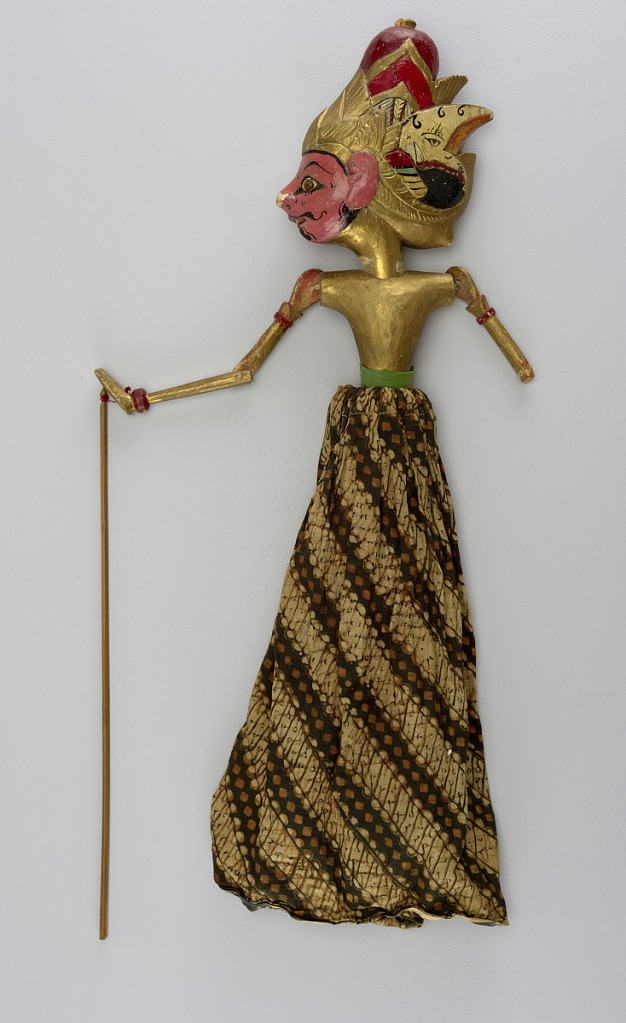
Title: Puppet
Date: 19th century
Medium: Carved and painted wood, batik textile
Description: Male figure in long skirt, naked to the waist. Pink face with black moustache and beard; gold, black, red green and cream head-dress. Arms with articulated elbow. All flesh except face painted in gold. Green band at waist.